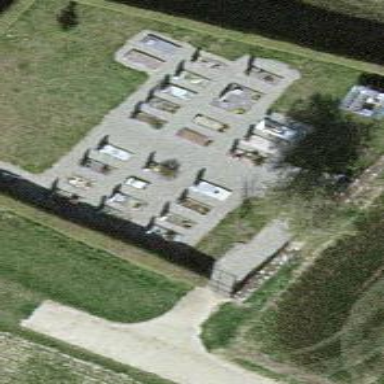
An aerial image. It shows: Cemetery.